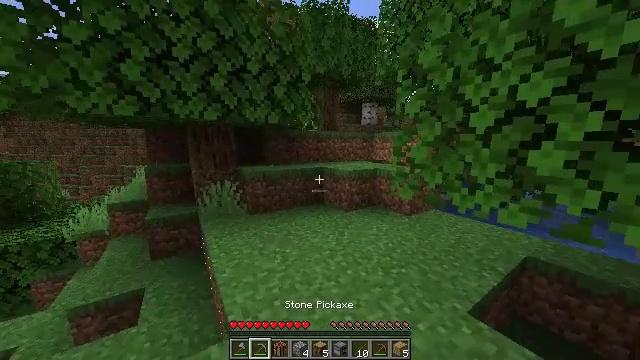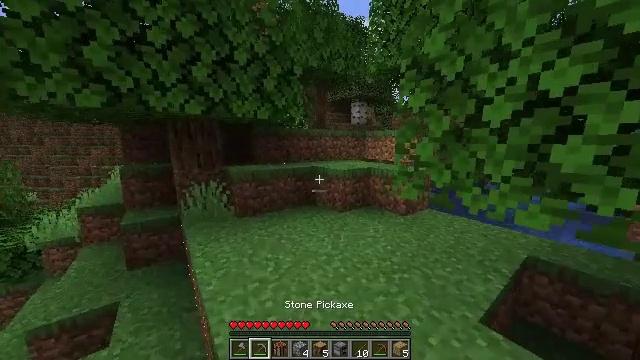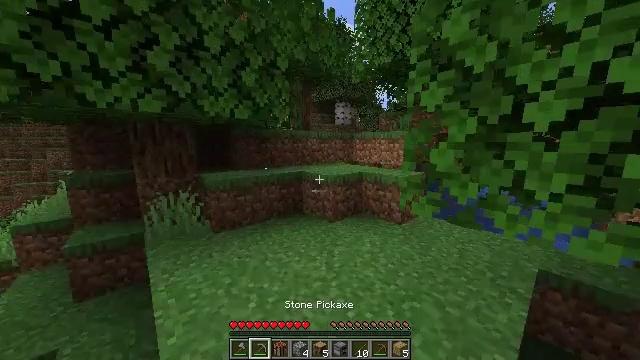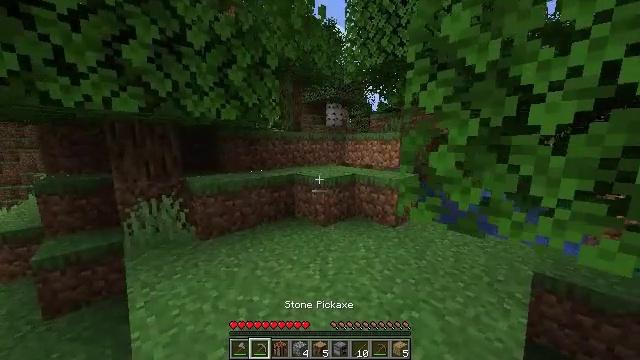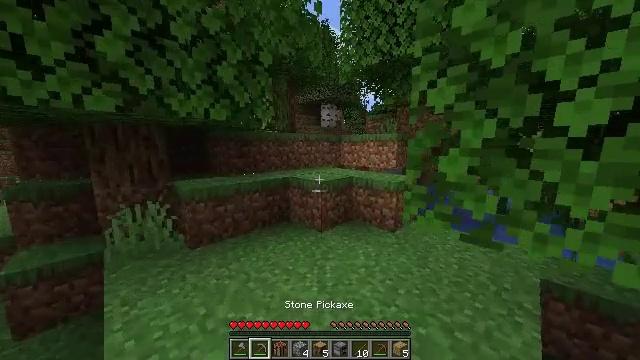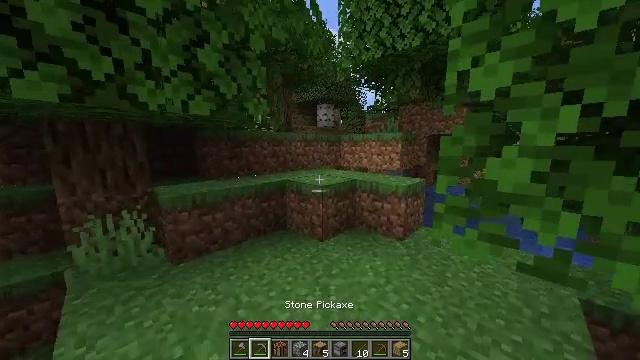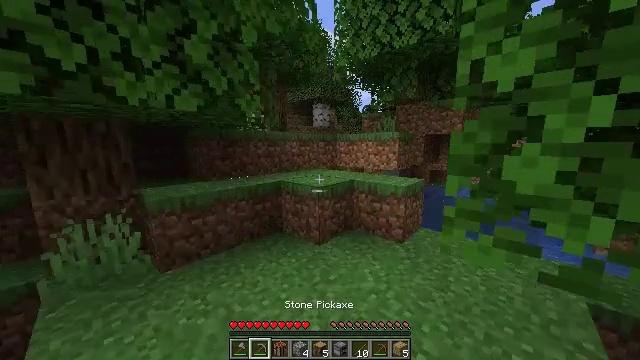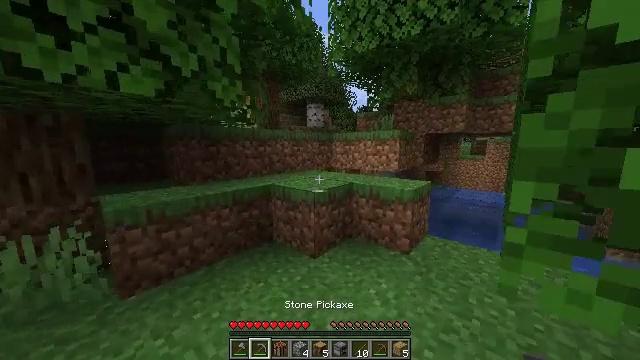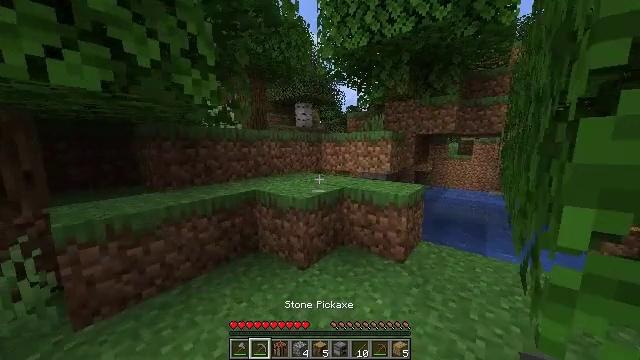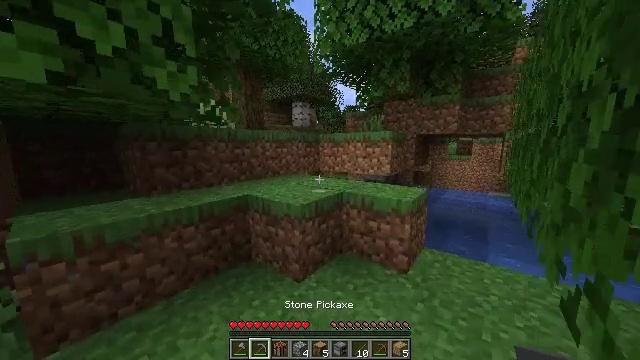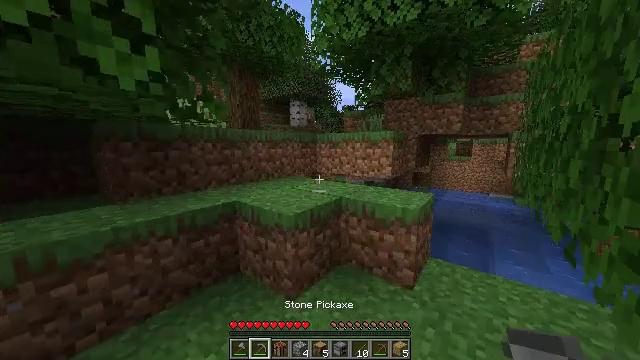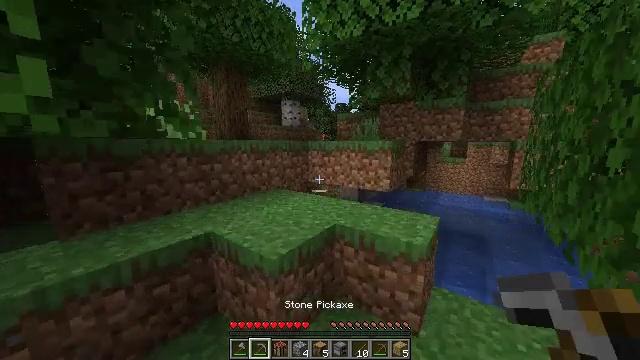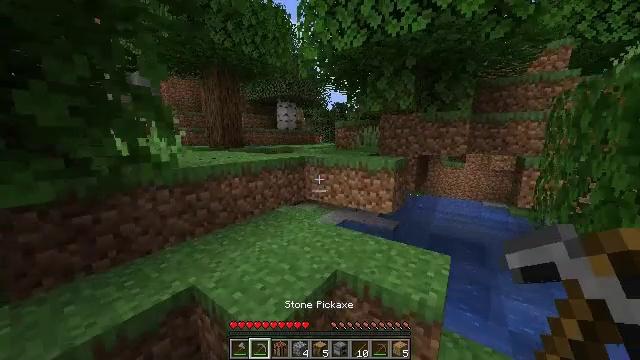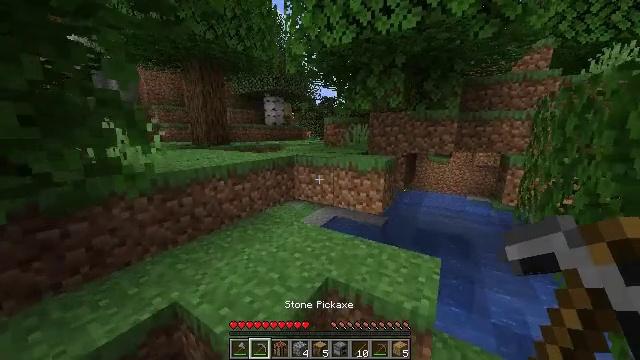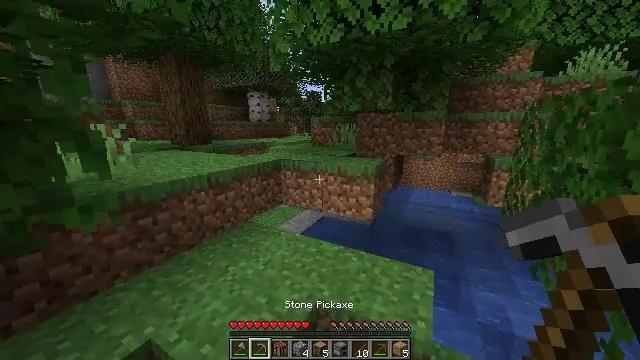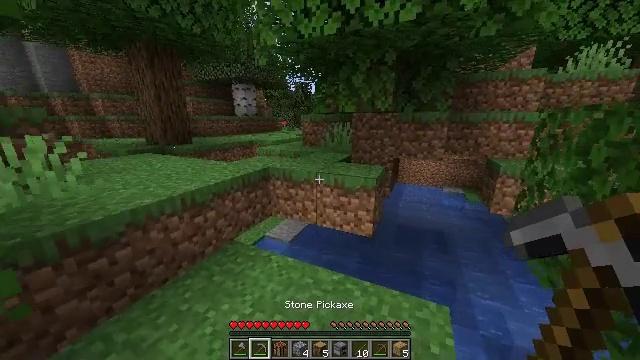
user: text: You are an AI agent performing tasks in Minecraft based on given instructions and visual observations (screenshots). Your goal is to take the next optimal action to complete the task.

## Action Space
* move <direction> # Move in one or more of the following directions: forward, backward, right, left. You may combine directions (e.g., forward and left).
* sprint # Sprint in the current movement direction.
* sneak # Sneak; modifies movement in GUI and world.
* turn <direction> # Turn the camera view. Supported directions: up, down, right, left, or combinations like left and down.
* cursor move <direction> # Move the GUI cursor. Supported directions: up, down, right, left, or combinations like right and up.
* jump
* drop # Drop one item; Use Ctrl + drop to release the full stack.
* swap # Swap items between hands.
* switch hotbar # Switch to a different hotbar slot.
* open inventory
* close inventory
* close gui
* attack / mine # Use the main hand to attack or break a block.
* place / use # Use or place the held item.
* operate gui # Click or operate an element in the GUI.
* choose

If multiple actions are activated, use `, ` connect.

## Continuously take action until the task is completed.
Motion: motion action
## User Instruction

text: Mine oak leaves.
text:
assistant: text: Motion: move forward, sprint, turn right
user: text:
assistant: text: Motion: move forward, sprint, turn right
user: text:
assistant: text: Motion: move forward, sprint, turn right
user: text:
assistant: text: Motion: move forward, sprint, turn right
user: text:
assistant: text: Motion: move forward, sprint
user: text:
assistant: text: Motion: move forward, sprint, turn right
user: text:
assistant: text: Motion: move forward, sprint, turn right
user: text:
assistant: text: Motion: move forward, sprint, turn right
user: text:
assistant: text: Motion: move forward, sprint
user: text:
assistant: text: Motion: move forward, sprint
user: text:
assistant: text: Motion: move forward, sprint, turn right and down, jump
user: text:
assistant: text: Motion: move forward, sprint, jump
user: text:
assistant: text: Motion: move forward, sprint, turn right and down, jump
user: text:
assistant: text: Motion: move forward, sprint, turn right and down, jump
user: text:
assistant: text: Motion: move forward, sprint, turn right and down
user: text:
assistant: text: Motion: move forward, sprint, turn right and down
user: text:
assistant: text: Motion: move forward, sprint, turn right and down
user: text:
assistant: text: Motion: move forward, sprint, turn left
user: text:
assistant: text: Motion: move forward, sprint, turn left and down
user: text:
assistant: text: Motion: move forward and move left, sprint, turn left, jump
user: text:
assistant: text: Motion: move forward and move left, sprint, turn left, jump
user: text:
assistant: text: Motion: move forward and move left, sprint, jump
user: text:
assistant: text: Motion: move forward and move left, sprint, jump
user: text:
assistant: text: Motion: move forward and move left, sprint, turn left
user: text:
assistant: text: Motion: move forward, sprint, turn left
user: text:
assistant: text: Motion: move forward, sprint, turn left and up
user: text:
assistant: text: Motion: move forward, sprint, turn left
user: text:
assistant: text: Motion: move forward, sprint, turn left
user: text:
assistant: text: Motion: move forward, sprint, turn left and down
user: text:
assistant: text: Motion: move forward, sprint, turn left and down